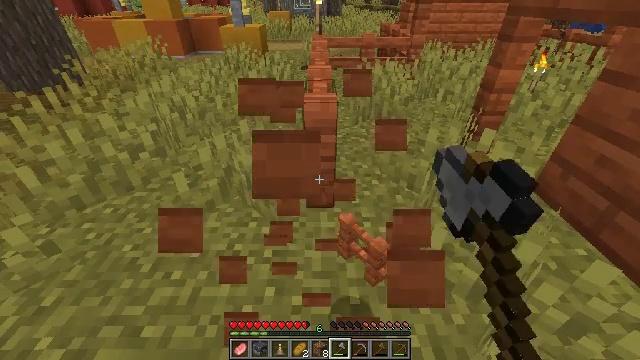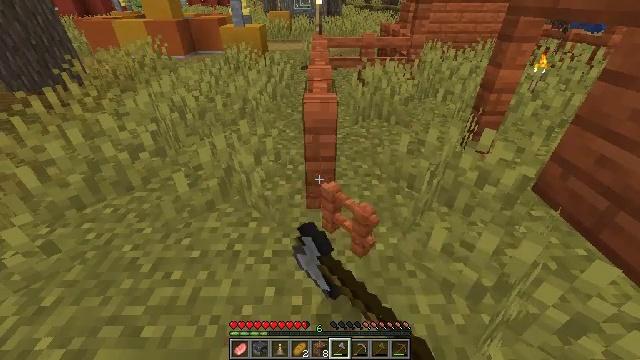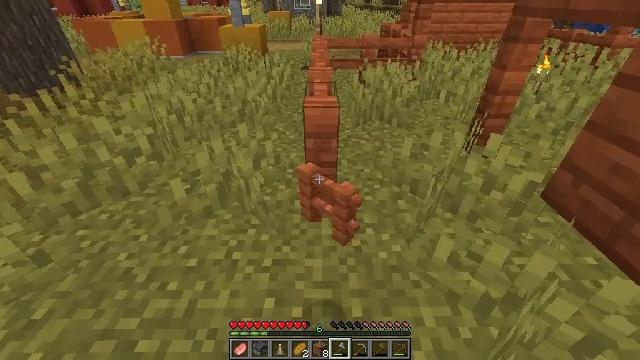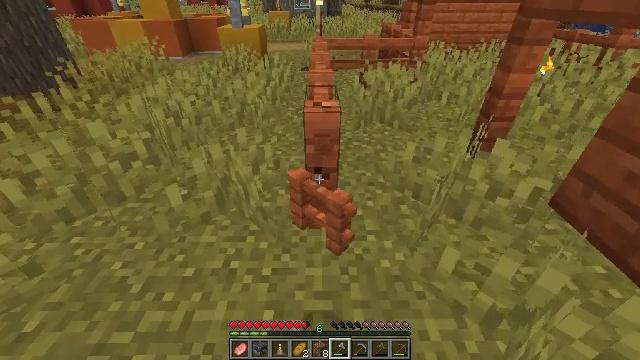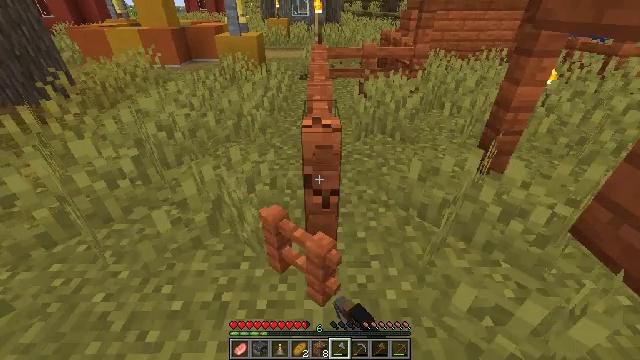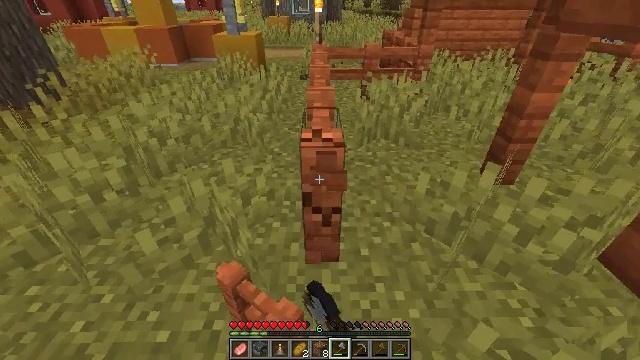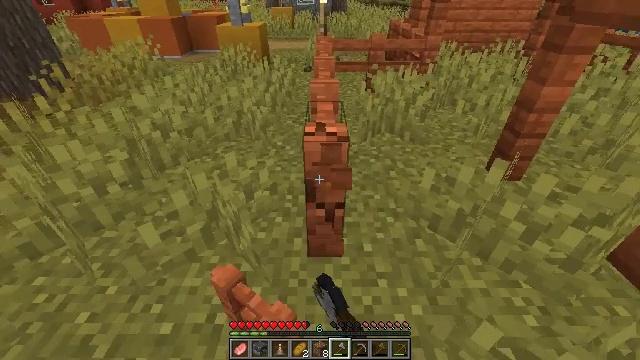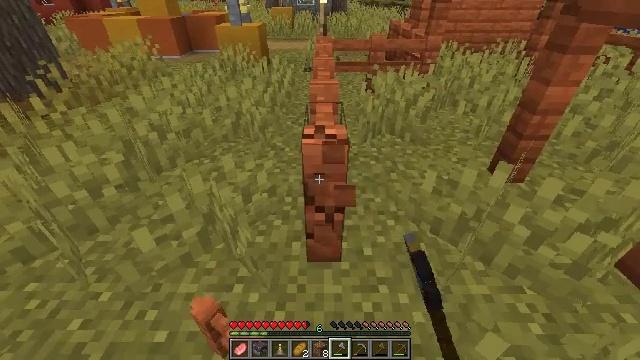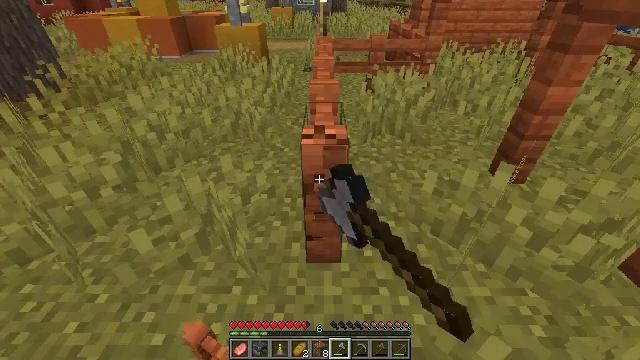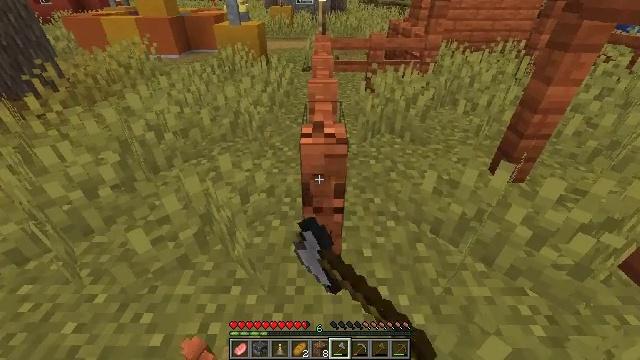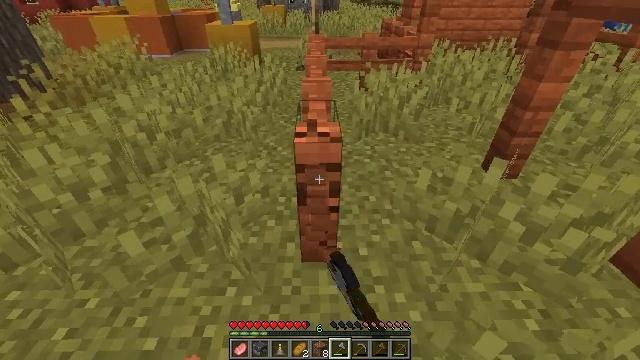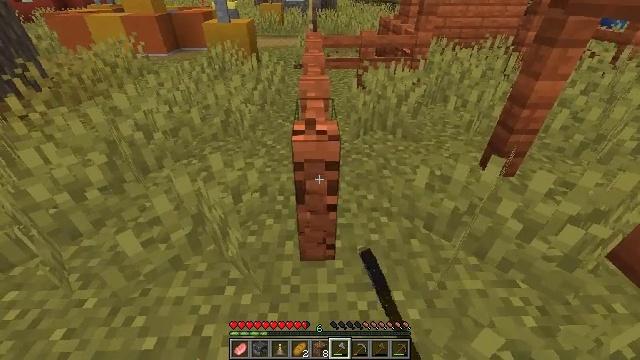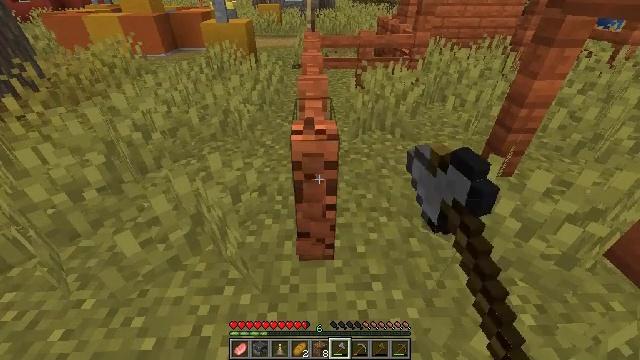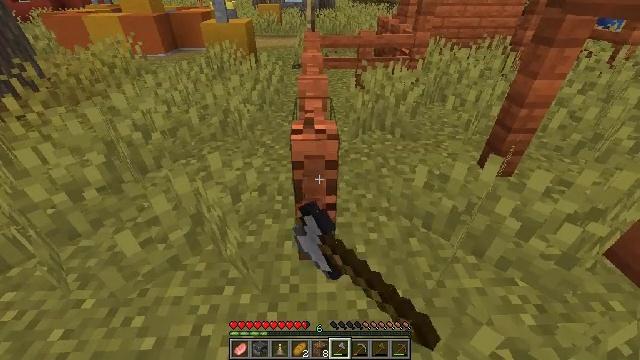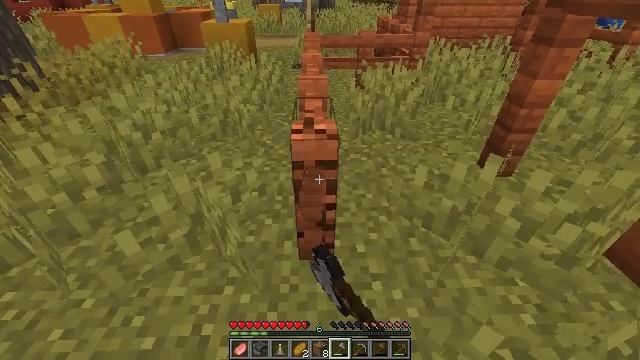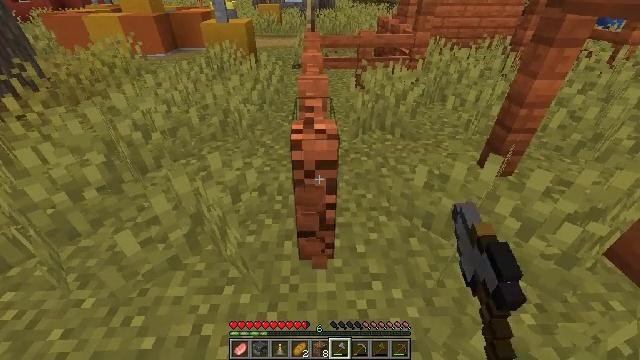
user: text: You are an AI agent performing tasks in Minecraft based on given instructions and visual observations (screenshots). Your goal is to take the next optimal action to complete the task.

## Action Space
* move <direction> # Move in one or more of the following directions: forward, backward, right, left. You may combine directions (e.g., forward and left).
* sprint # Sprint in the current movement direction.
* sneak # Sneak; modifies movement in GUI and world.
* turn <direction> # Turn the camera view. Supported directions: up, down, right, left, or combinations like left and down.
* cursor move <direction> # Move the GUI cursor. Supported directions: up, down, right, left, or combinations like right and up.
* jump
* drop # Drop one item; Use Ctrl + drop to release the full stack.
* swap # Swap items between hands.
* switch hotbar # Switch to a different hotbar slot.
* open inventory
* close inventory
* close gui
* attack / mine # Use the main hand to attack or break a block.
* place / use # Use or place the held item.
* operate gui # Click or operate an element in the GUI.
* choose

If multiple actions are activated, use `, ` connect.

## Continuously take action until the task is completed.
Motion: motion action
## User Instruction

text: Reclaim the acacia fence from a structure.
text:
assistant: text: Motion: attack / mine
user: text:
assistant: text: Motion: move forward, attack / mine
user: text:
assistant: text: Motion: move forward, attack / mine
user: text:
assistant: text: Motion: move forward, turn up, attack / mine
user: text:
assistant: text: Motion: attack / mine
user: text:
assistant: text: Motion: turn down, attack / mine
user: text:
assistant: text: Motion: attack / mine
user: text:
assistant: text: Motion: attack / mine
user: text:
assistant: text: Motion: attack / mine
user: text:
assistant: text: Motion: turn right, attack / mine
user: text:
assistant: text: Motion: attack / mine
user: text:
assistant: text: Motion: attack / mine
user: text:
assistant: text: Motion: attack / mine
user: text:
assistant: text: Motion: attack / mine
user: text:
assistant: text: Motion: attack / mine
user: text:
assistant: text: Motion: attack / mine
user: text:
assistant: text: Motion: attack / mine
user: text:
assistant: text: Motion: attack / mine
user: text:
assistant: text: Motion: move forward, attack / mine
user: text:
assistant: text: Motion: move forward, attack / mine
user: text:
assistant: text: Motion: move forward, attack / mine
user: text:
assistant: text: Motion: move forward, attack / mine
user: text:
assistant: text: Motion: move forward, attack / mine
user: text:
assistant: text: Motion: move forward, attack / mine
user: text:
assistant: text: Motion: attack / mine
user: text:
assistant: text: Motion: attack / mine
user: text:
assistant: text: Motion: attack / mine
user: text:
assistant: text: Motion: attack / mine
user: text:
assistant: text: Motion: attack / mine
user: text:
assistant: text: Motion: attack / mine